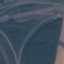
Label: Highway